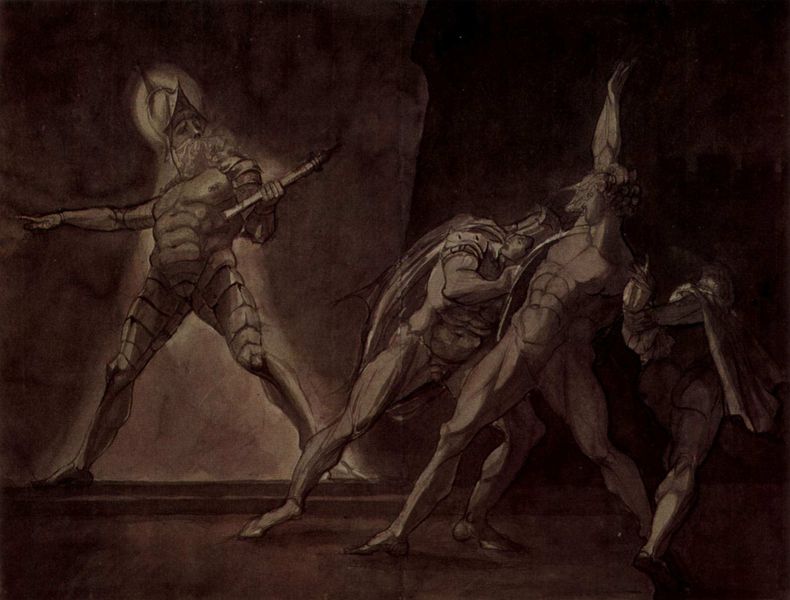
Titel: Hamlet, Horatio und Marcellus und der Geist des toten Vaters
Künstler: Johann Heinrich Füssli
Standort: Zürich.
Institution: Kunsthaus
Schlagwörter: akt, angriff, dunkel, felsen, flügel, fuß, hand, held, kampf, kopf, kämpfer, körper, mann, nackt, schatten, umhang, weiß, aquarell, menschen, bewegung, braun, brust, daumen, finger, grau, hell, kleider, licht, männer, nacht, raum, schwarz, szene, zeichnung, zimmer, blick, tanz, alt, bart, wand, arm, arme, halten, kleidung, mensch, stein, hände, innenraum, boden, dunkelheit, mantel, stoff, stoffe, drei, personen, bühne, person, theater, höhle, locken, renaissance, schuppen, engel, beine, spanien, bein, füße, düster, stab, fels, modern, mauer, grafik, graphik, tag, wasserfarbe, angst, querformat, muskeln, sport, goya, kerze, metall, balken, knie, zeigen, leuchten, schauspiel, vier, hell dunkel, eisen, laviert, schild, tusche, wasserfarben, panzer, alter, antike, erschrecken, greis, kniee, druck, schwarz weiß, gefahr, schwert, streit, waffen, soldat, waffe, furcht, helm, entwurf, mythologie, ritter, rüstung, tinte, schein, helme, heiligenschein, nimbus, mauern, picasso, axt, antik, muskel, fabel, mythos, wesen, krieger, fabelwesen, schreiten, plan, rückzug, helden, fackel, lavierung, zepter, heroen, abwehr, dämonen, monster, ringen, zauberer, gladiator, gladiatoren, aktiv, spanier, metallen, laiber, anspannung, ungleich, guys, constantin, musklen, umrisskonturen, verteidiung, käpfende, dürster, soldatz, gafangener